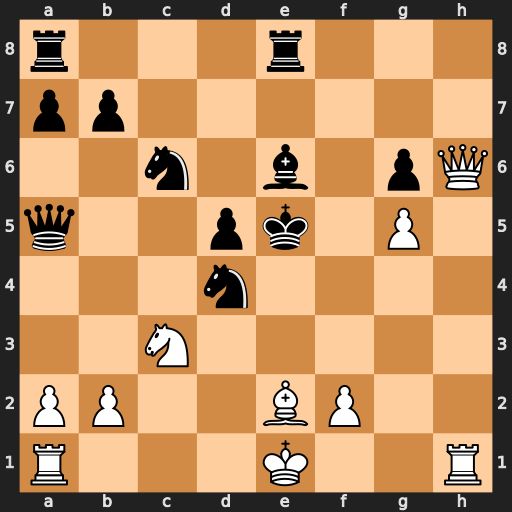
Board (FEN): r3r3/pp6/2n1b1pQ/q2pk1P1/3n4/2N5/PP2BP2/R3K2R
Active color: w
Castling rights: KQ
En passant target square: -
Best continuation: Qh2+ Kf5 Bd3+ Kxg5 Qh4#